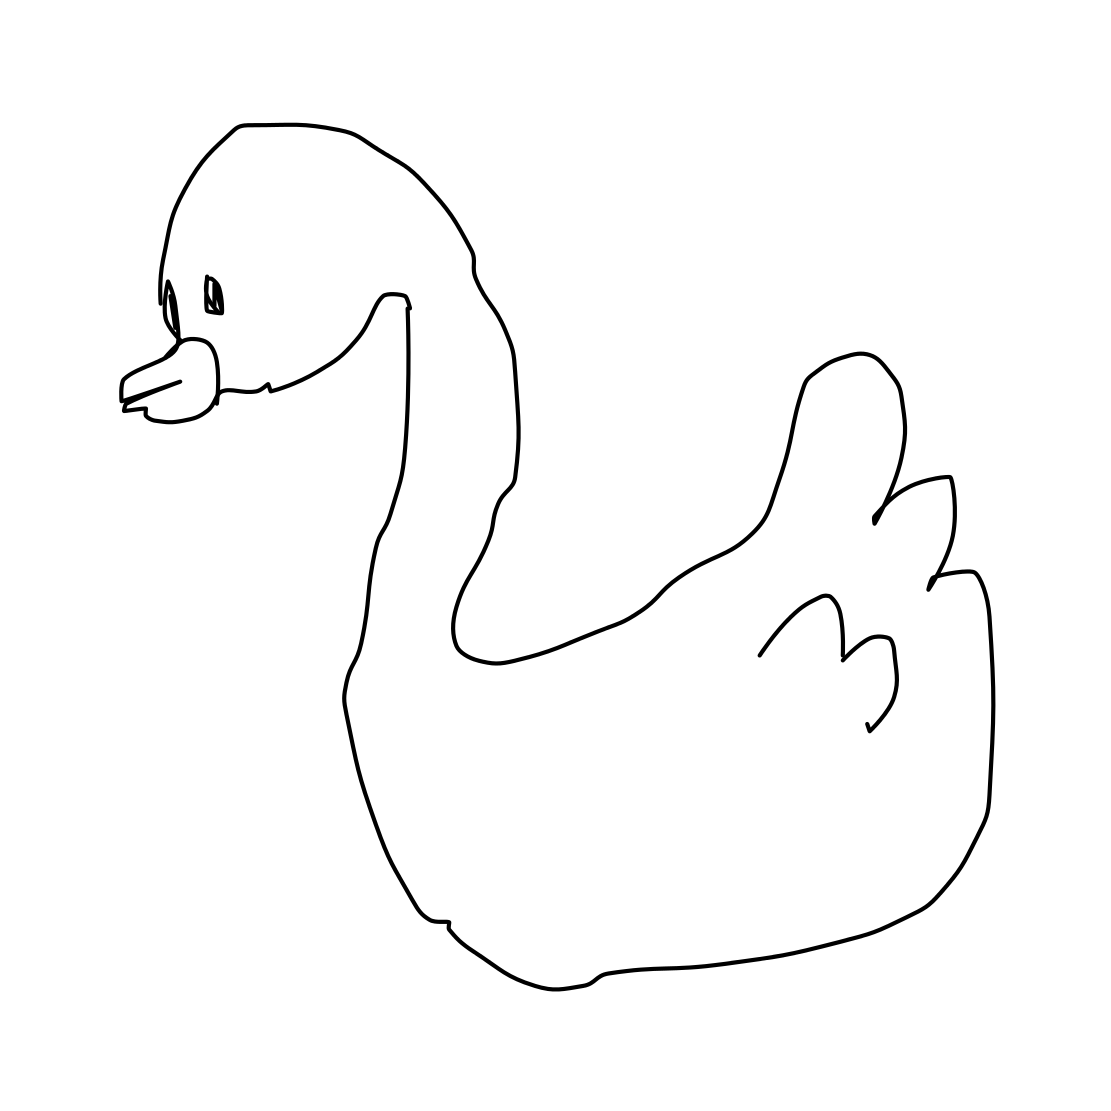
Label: swan